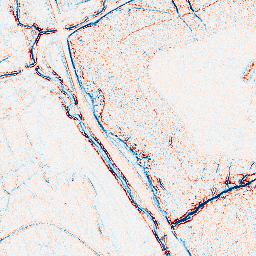
Category: edge_preserving
Decomposition family: bilateral
Decomposition parameters: d: 5
sigma_color: 75
sigma_space: 50
Upsampling method: bspline
Upsampling parameters: scale: 2
Upsampling scale: 2